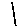
Label: line